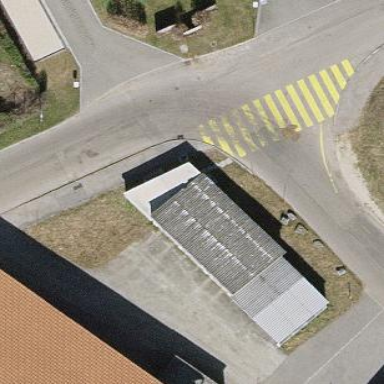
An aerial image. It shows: Garage building.